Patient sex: F
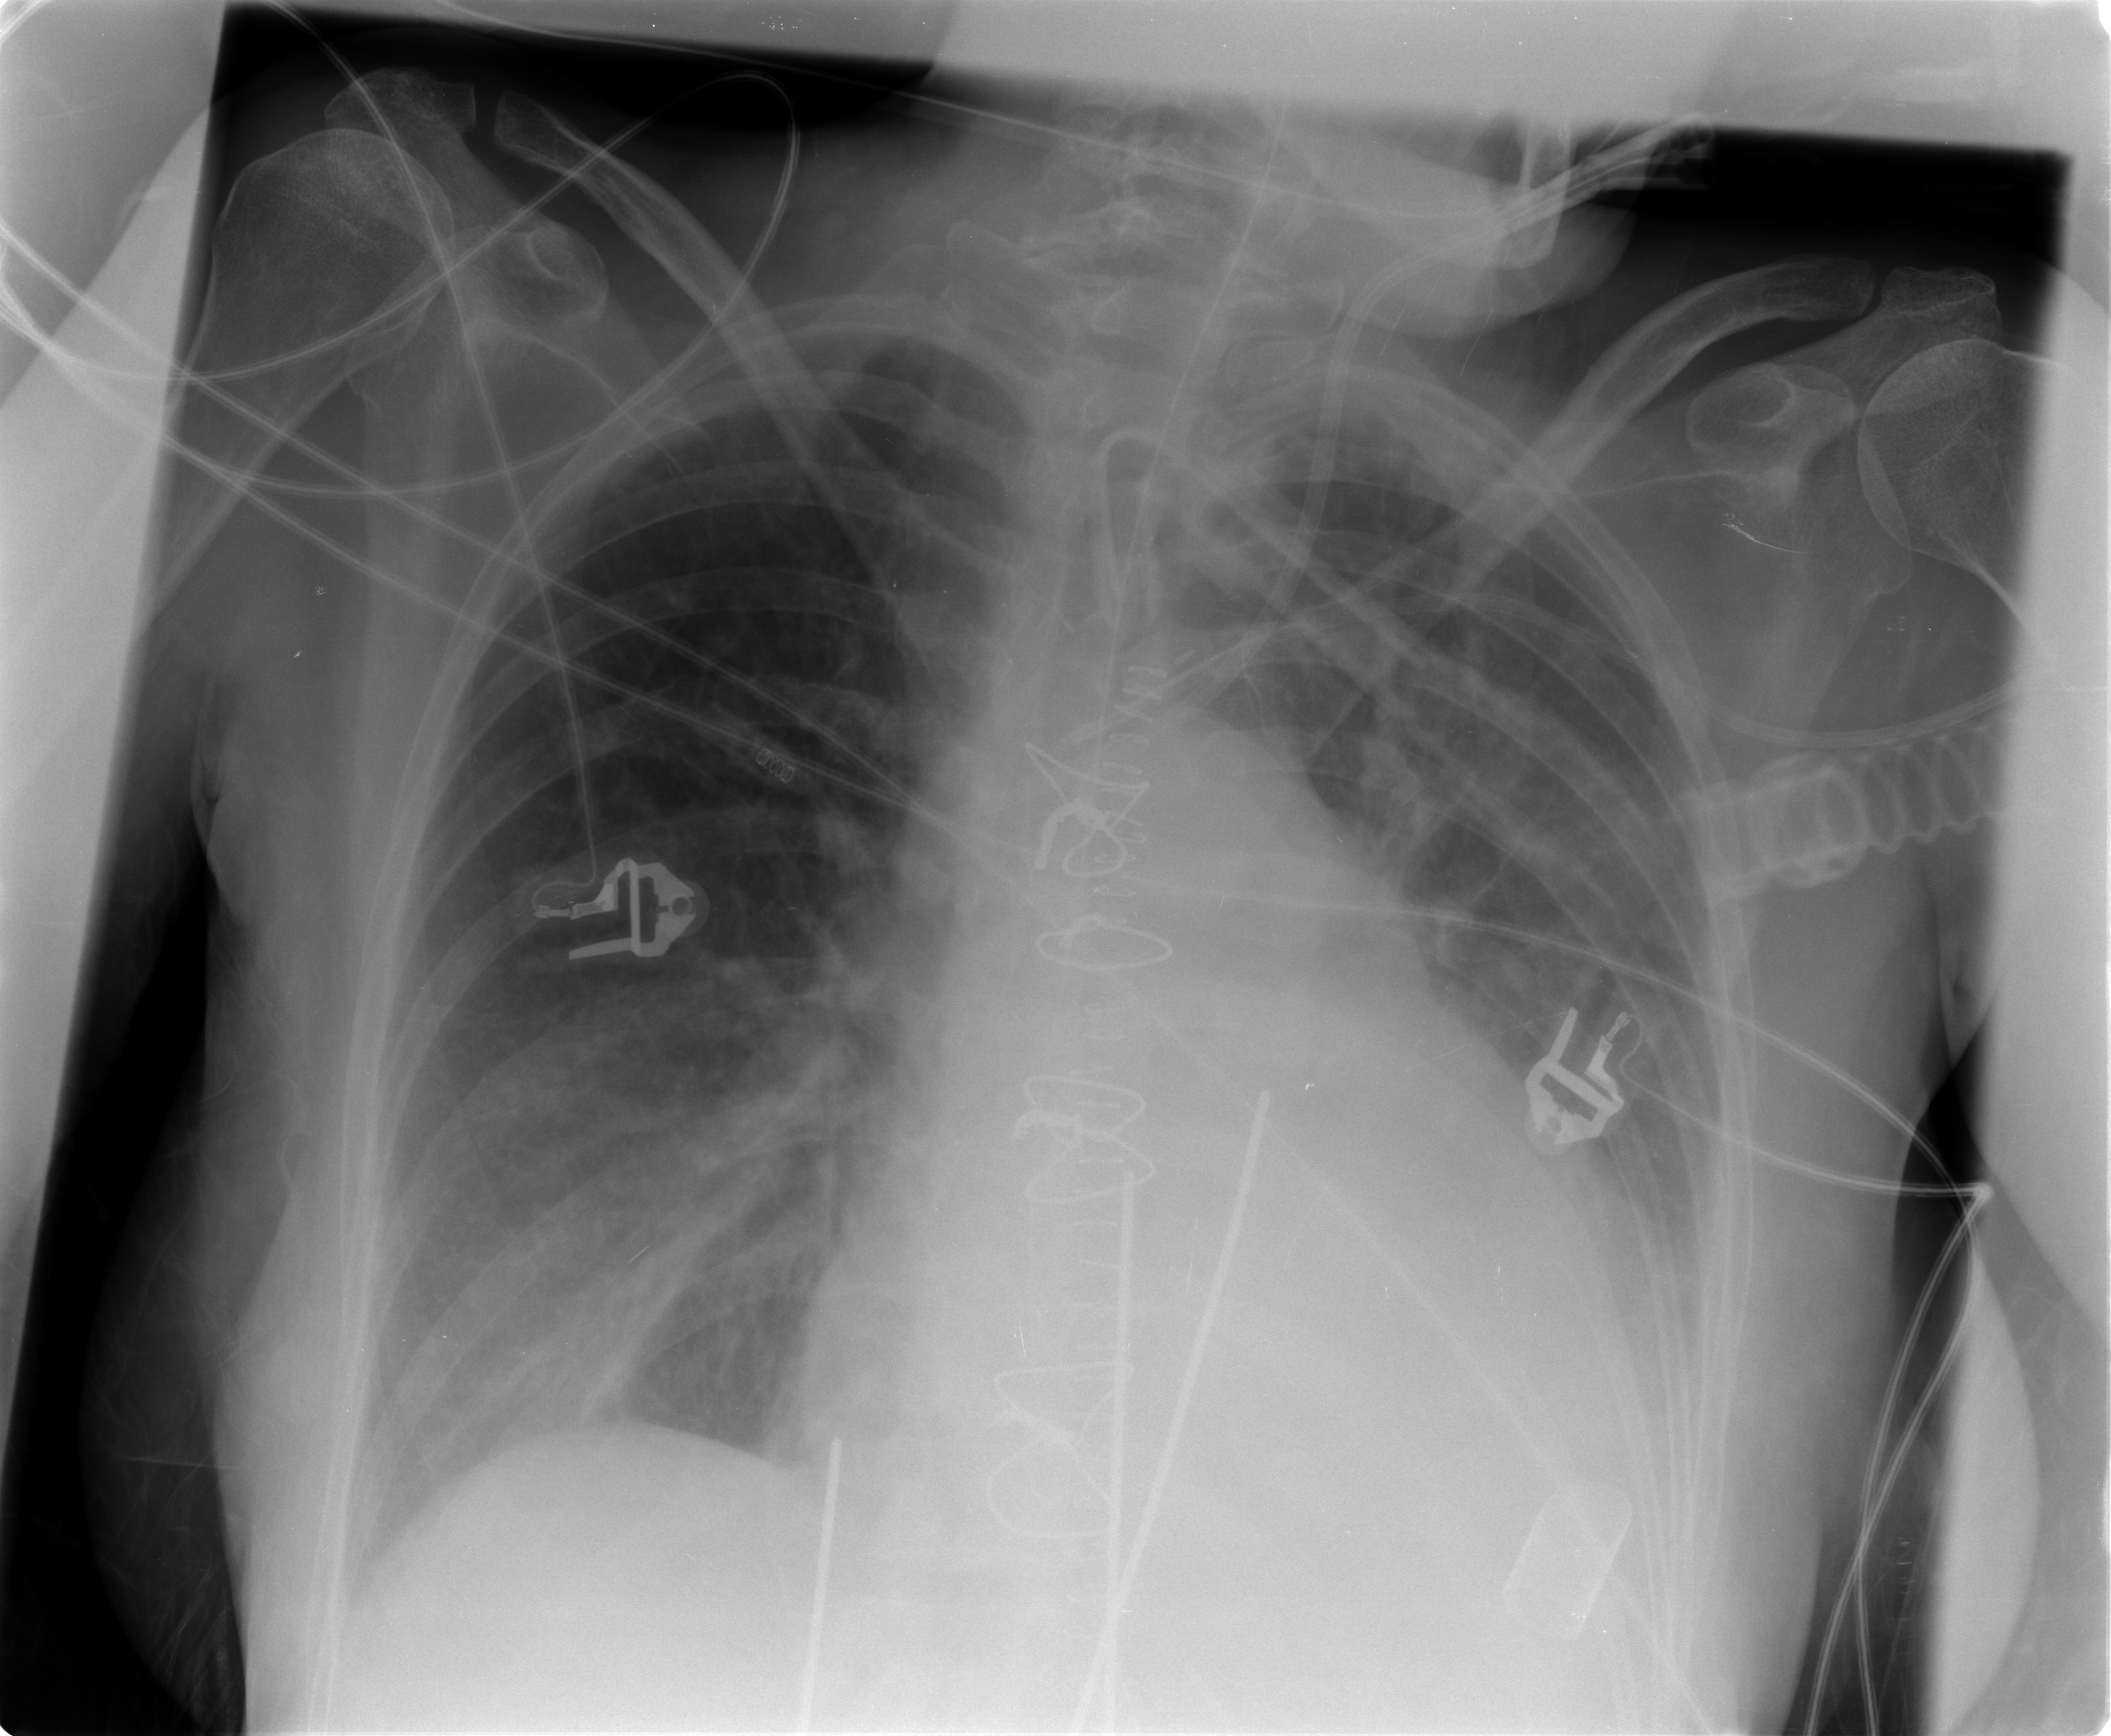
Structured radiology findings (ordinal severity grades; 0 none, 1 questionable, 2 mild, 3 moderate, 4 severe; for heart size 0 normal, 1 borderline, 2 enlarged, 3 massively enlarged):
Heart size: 2
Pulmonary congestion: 2
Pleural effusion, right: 2
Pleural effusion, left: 2
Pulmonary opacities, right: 2
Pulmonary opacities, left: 2
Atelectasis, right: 2
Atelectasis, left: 2